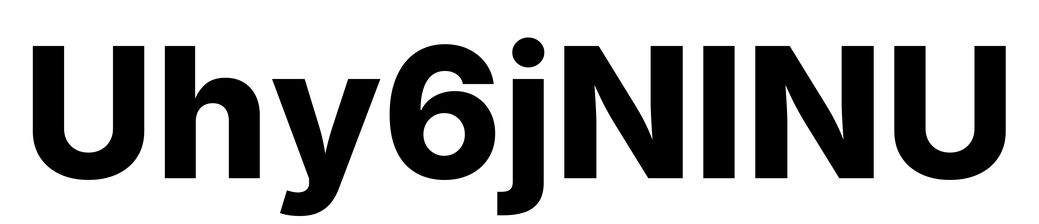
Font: Inter_ExtraBold